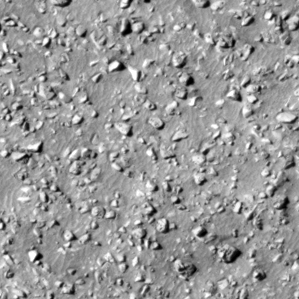
Label: non_frost